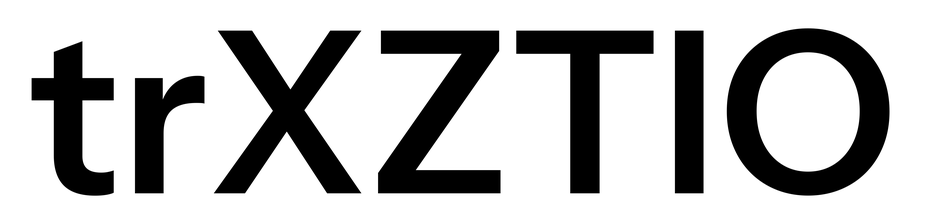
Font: InstrumentSans_SemiBold